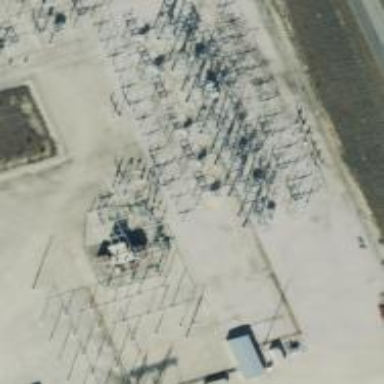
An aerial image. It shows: Switch for power supply.